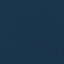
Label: SeaLake